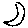
Label: moon